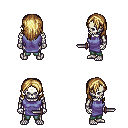
a pixel art fantasy rpg character, male body template, skeleton, chain tabard jacket, teal pants, blonde long hairstyle, dagger, four views (front, back, left, right), 2x2 character sprite sheet, small pixel art, hard edges, no anti-aliasing